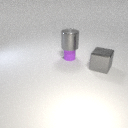
large gray metal cube in front of small purple rubber cylinder